Question: I have 2 tables.
One holds the data for OK parts and the other for rejects.
I like to receive data in the following format:
'''
| YYYY-MM | SUM(ok.qty) | SUM(reject.qty) | reject % |
'''
1) Is it possible to use 'JOIN' and then some kind of 'DISTINCT sum(ok.qty)'?
'''
SELECT
DATE_FORMAT(date, '%Y-%m'),
SUM(ok.qty),
SUM(reject.qty),
SUM(reject.qty) / SUM(reject.qty + ok.qty) as reject_percent
FROM ok
JOIN reject ON ok.id = reject.ok_id
GROUP BY DATE_FORMAT(date, '%Y-%m')
'''
2) If not how to eliminate duplicate sub-queries?
'''
SELECT
DATE_FORMAT(date, '%Y-%m'),
SUM(ok.qty),
(SELECT qty FROM reject WHERE ok_id = ok.id),
(SELECT qty FROM reject WHERE ok_id = ok.id) /
( (SELECT qty FROM reject WHERE ok_id = ok.id) + SUM(ok.qty) )
as reject_percent
FROM ok
GROUP BY DATE_FORMAT(date, '%Y-%m')
'''
Right now had to write one query 3 times.
Database design:
'ok.id' can have mutiple rejects.

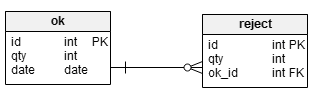
Answer: You can try like this..
'''
SELECT
DATE_FORMAT(date, '%Y-%m'),
SUM(ok.qty),
SUM(reject.qty),
((SUM(reject.qty) / SUM(reject.qty + ok.qty))*100)as reject_percent
FROM ok
inner JOIN (Select Ok_Id,Sum(qty) as qty from Reject group by OK_id) as reject ON ok.id = reject.ok_id
GROUP BY DATE_FORMAT(date, '%Y-%m')
'''